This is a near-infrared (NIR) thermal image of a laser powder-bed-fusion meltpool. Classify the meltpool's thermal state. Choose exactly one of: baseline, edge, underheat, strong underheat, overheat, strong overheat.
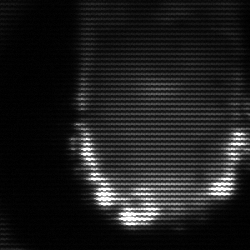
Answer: baseline